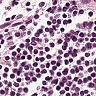
Metastatic tissue present: no